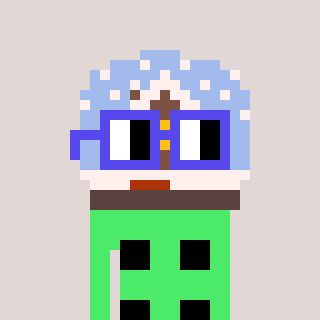
a pixel art character with square blue glasses, a snow globe-shaped head and a teal-colored body on a warm background